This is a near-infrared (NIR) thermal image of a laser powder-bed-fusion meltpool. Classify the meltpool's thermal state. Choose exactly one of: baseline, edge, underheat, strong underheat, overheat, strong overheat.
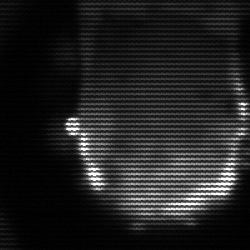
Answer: baseline